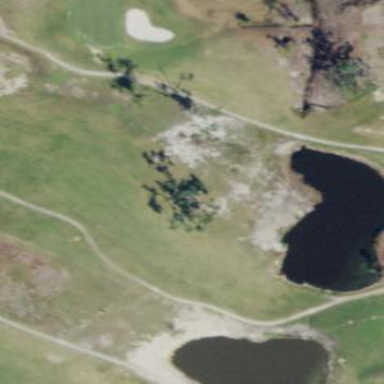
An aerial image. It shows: Area of rough grass used for golf.